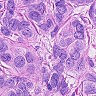
Metastatic tissue present: yes